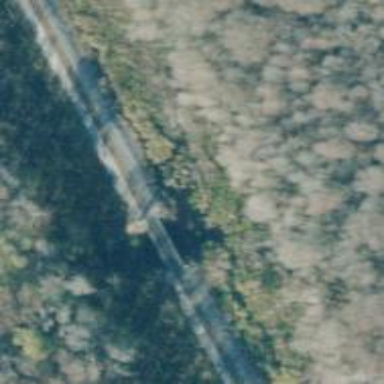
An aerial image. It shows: Railway bridge.